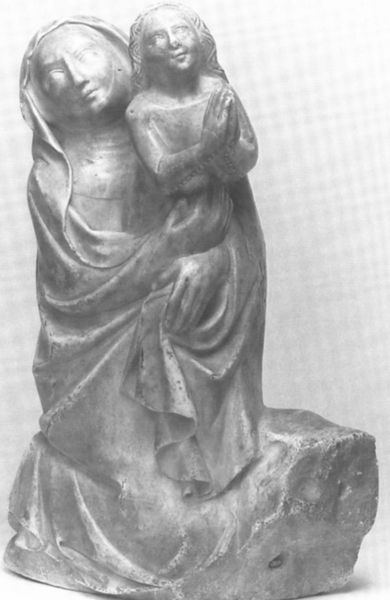
Titel: Auferstehungsszene, Fragment vom Grabmal des hl. Elzéar von Sabran
Standort: Herkunftsort: Apt (EU - F)
Institution: Paris, Louvre
Schlagwörter: umhang, frauen, frau, stein, kirche, figur, mantel, kind, skulptur, statue, fels, figuren, plastik, steinmetz, dom, beten, gestus, christus, jesus, mittelalter, heilige, maria, madonna, betend, anna, enfant, vierge, jesuskind, sculpture, fauen, religion, priere, steinhauerei